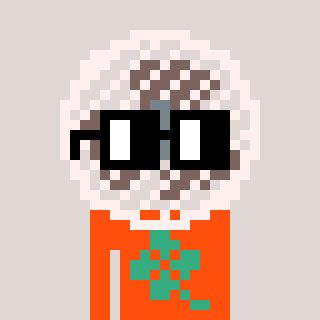
a pixel art character with square black glasses, a fan-shaped head and a orange-colored body on a warm background